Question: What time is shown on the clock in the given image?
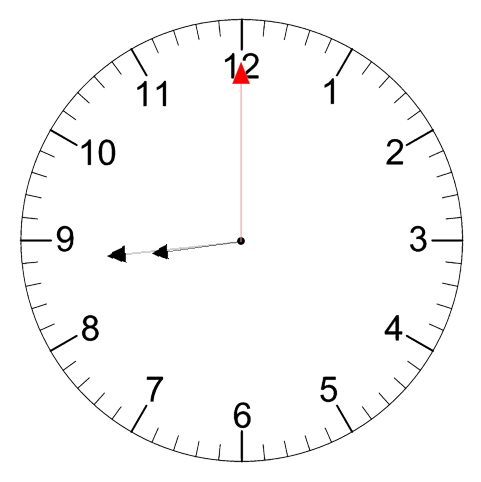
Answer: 08:44:00